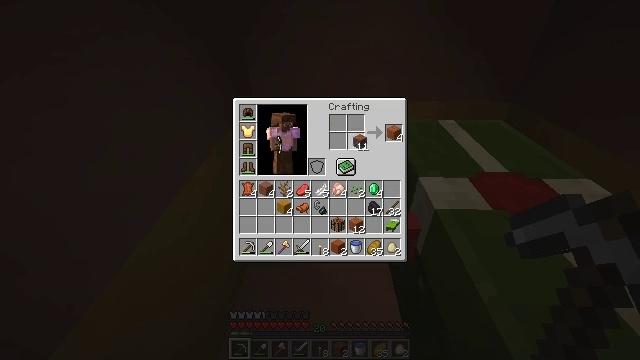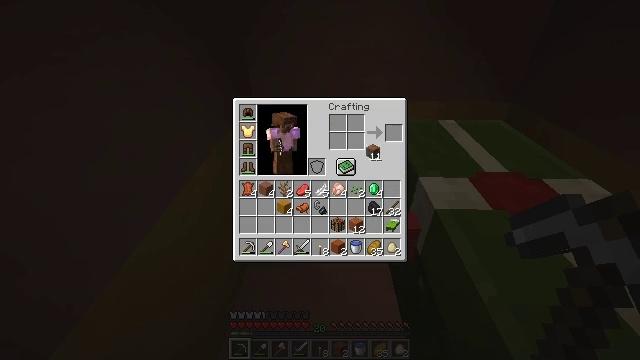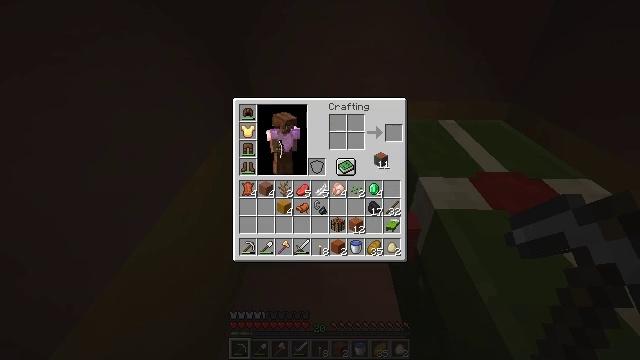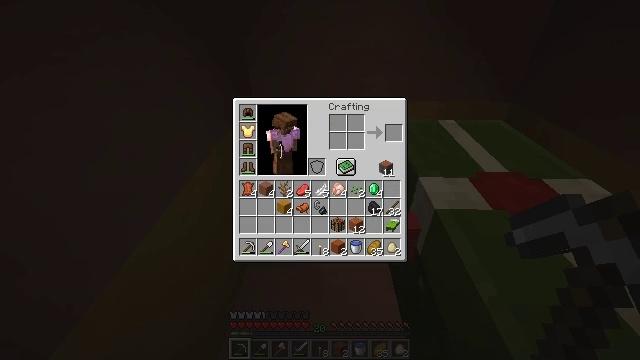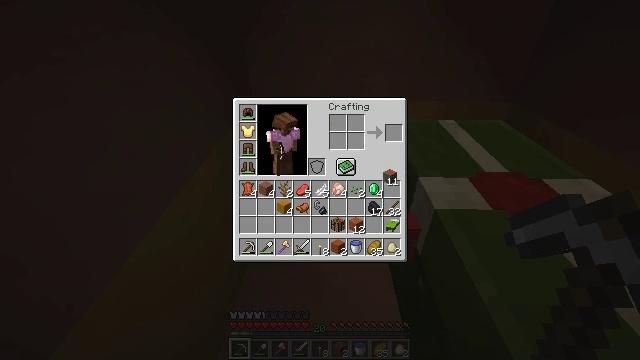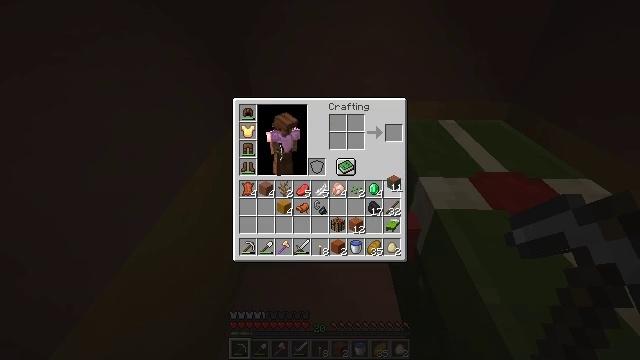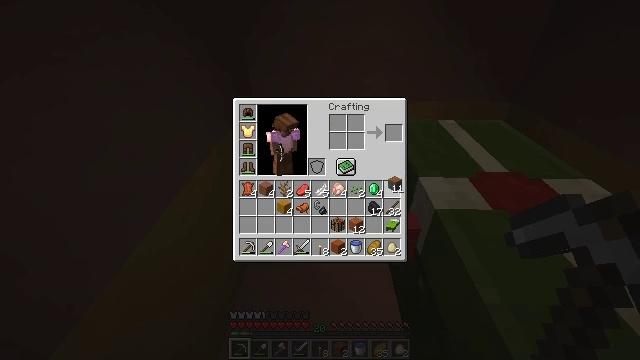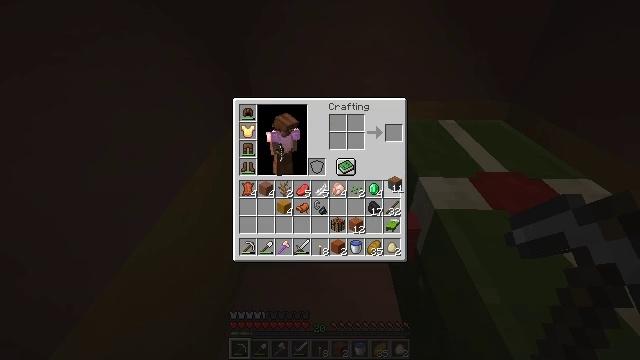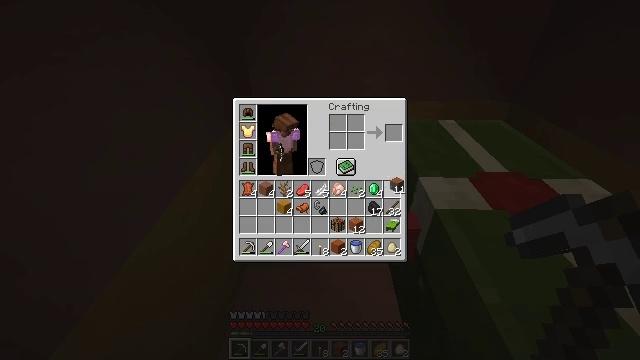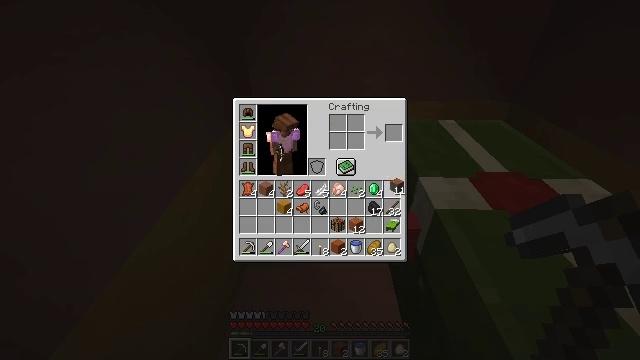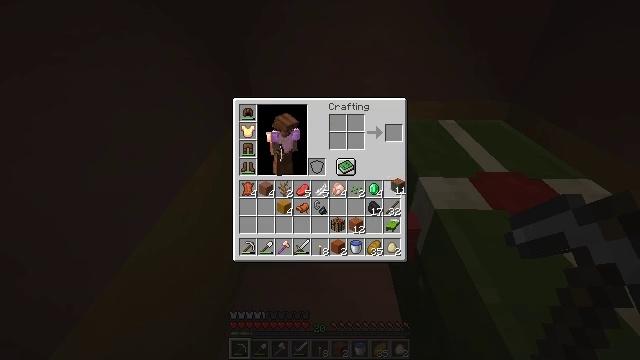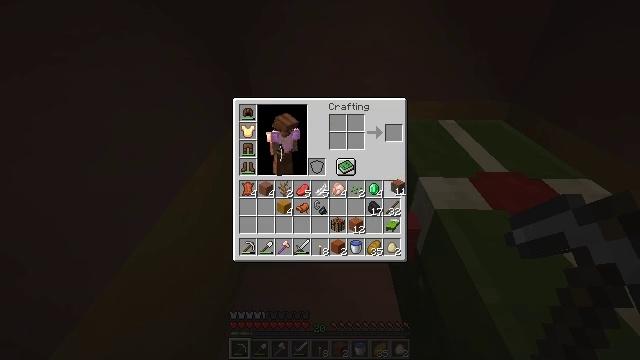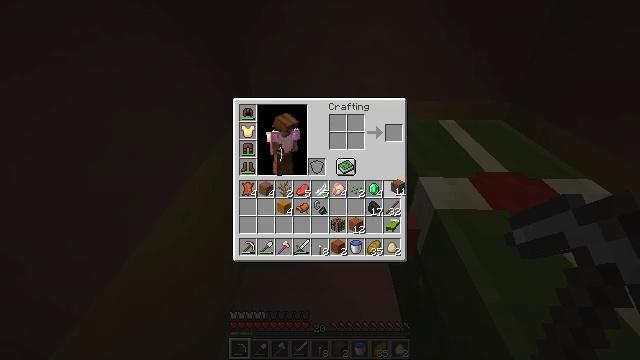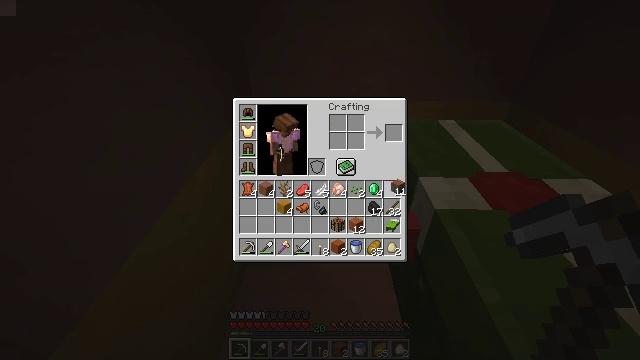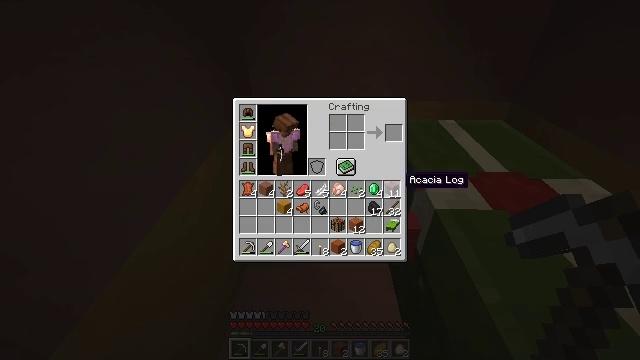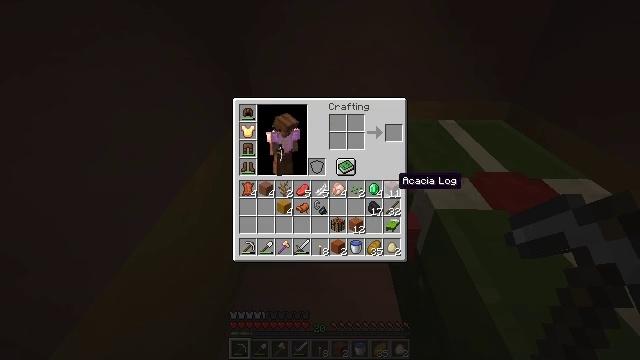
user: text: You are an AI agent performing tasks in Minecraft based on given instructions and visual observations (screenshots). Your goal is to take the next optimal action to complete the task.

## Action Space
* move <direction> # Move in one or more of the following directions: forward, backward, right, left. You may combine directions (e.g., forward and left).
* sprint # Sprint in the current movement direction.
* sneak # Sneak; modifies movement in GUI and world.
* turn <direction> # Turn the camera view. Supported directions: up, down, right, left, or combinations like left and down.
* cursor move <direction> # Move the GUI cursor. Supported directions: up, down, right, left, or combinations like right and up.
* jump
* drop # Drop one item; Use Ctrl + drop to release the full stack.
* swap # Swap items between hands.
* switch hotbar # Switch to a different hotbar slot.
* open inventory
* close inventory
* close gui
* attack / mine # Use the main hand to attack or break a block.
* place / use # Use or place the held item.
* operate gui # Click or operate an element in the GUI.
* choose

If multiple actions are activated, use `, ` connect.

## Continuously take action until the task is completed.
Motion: motion action
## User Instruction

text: Drop terracotta.
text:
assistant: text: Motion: cursor move right and down
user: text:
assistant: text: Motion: cursor move right and down
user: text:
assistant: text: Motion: cursor move down
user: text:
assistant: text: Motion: cursor move down
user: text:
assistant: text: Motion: no_op
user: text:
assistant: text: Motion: no_op
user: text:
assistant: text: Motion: no_op
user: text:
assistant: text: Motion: no_op
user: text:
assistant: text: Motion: no_op
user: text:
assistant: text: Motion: no_op
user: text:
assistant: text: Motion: operate gui
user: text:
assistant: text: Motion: operate gui
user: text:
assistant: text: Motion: operate gui
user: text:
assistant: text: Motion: no_op
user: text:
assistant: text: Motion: cursor move left
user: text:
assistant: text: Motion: cursor move left
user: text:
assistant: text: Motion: cursor move left
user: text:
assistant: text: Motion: cursor move left
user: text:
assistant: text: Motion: cursor move left
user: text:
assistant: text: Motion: no_op
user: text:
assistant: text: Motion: no_op
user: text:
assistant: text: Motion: no_op
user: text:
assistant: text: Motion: no_op
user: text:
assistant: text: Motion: no_op
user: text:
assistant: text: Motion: operate gui
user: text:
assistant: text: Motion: operate gui
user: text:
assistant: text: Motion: operate gui
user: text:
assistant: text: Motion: no_op
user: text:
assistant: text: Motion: cursor move down
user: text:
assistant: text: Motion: cursor move down